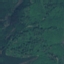
Land use / land cover class: Forest